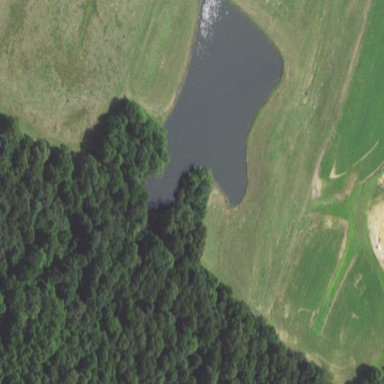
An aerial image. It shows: Serene pond surrounded by nature.